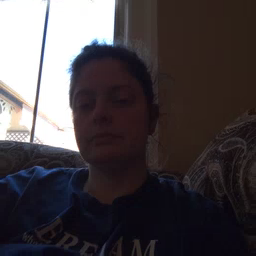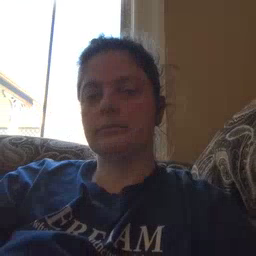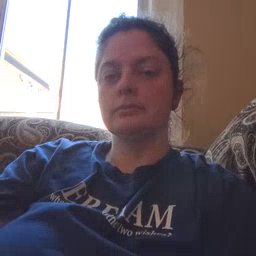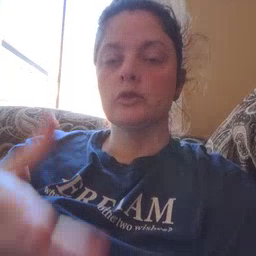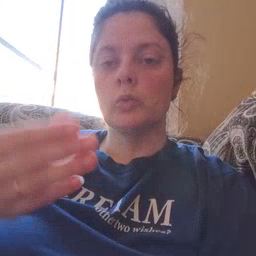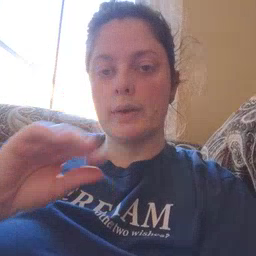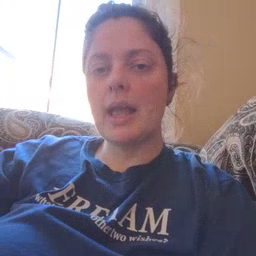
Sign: story